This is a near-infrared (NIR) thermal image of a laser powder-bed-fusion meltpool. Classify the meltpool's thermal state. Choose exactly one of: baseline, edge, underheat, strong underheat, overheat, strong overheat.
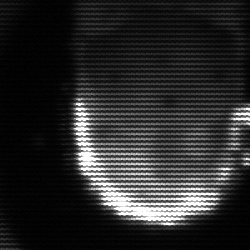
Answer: baseline